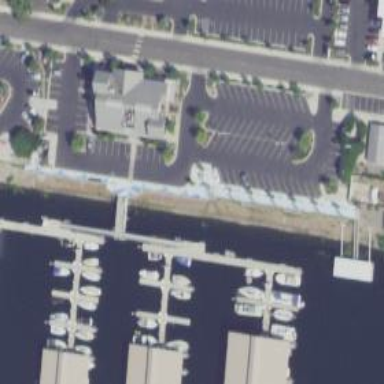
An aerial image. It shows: Man-made pier.